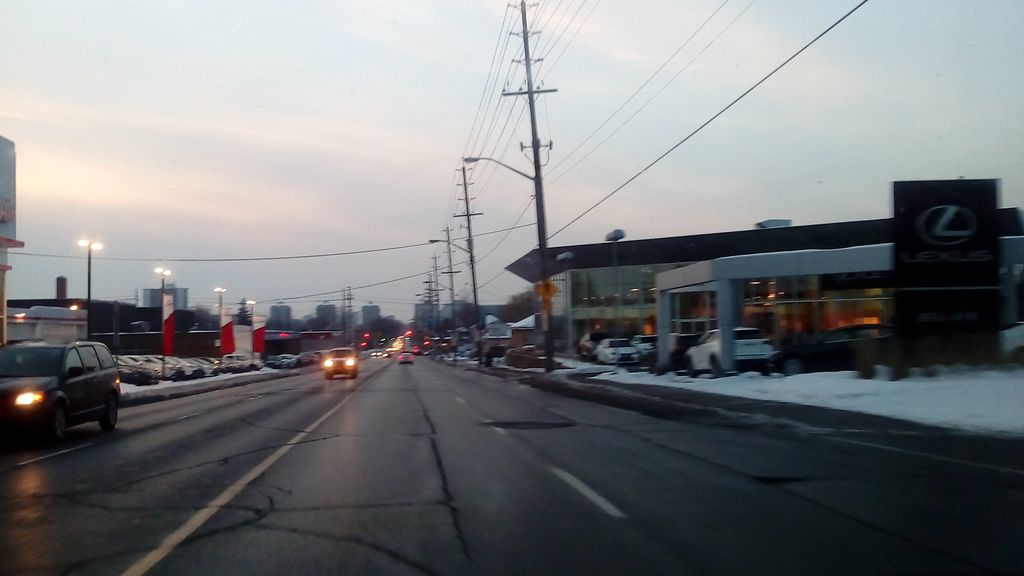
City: ottawa-gatineau